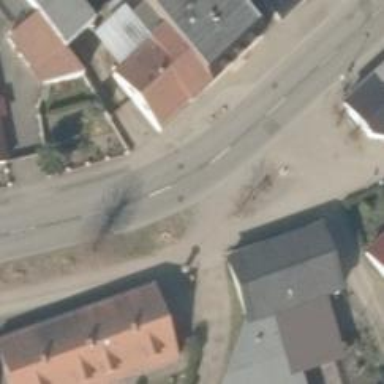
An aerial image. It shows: Tertiary road with asphalt surface.